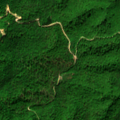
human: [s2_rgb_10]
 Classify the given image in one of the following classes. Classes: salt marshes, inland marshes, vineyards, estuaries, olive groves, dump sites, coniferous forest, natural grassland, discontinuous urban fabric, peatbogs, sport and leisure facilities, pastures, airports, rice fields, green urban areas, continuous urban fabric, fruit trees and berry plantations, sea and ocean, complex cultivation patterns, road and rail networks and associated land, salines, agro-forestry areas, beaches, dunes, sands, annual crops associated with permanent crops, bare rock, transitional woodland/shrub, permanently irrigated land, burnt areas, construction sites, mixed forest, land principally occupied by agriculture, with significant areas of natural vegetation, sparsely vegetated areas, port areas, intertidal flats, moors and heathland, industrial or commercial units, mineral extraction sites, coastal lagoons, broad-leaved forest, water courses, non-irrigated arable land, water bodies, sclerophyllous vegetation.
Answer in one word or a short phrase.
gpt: broad-leaved forest